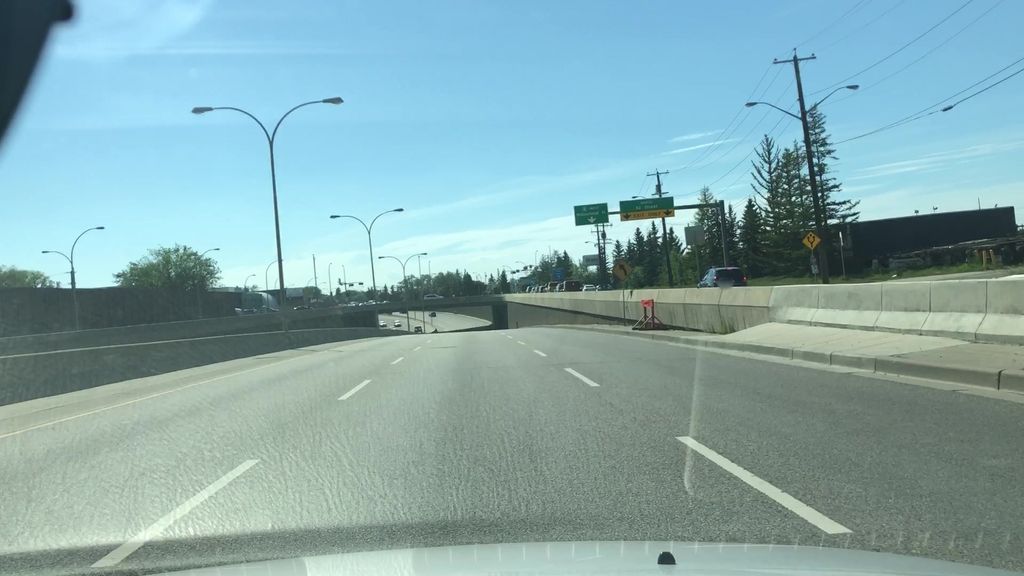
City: edmonton